Question: U would be grateful if someone knew a solution to my problem. What I am looking for is to have multiple slides on screen, but also a thumbnail pager under it.

Can this be achieved?
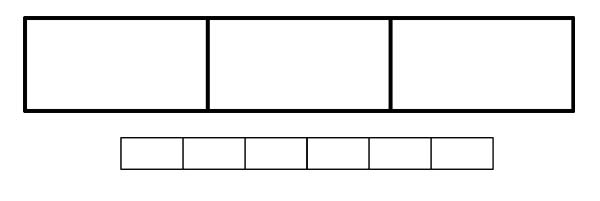
Answer: Here you go.
<URL>
'''
<ul class="bxslider">
<li>
<img src="http://lorempixel.com/200/200/sports" />
</li>
<li>
<img src="http://lorempixel.com/200/200/city" />
</li>
<li>
<img src="http://lorempixel.com/200/200/fashion" />
</li>
<li>
<img src="http://lorempixel.com/200/200/animals" />
</li>
<li>
<img src="http://lorempixel.com/200/200/food" />
</li>
</ul>
'''
'''
.bx-wrapper .bx-pager {
bottom: -95px;
}
.bx-wrapper .bx-pager img {
width:40px;
height:40px;
}
.bx-wrapper .bx-pager a {
border: solid #ccc 1px;
display: block;
margin: 0 5px;
padding: 3px;
}
.bx-wrapper .bx-pager a:hover, .bx-wrapper .bx-pager a.active {
border: solid #5280DD 3px;
}
.bx-wrapper {
margin-bottom: 120px;
}
'''
'''
$('.bxslider').bxSlider({
slideWidth: 200,
minSlides: 1,
maxSlides: 3,
moveSlides: 1,
buildPager: function (slideIndex) {
switch (slideIndex) {
case 0:
return '<img src="http://lorempixel.com/200/200/city">';
case 1:
return '<img src="http://lorempixel.com/200/200/fashion">';
case 2:
return '<img src="http://lorempixel.com/200/200/animals">';
case 3:
return '<img src="http://lorempixel.com/200/200/food">';
case 4:
return '<img src="http://lorempixel.com/200/200/sports">';
}
}
});
'''
EDIT: In the fiddle the images in the slider may/may not match the images in the pager. This is not a code issue but because the images are fetched randomly from an external server called LoremIpsum which generated random images for different tags like food, fashon, sports.